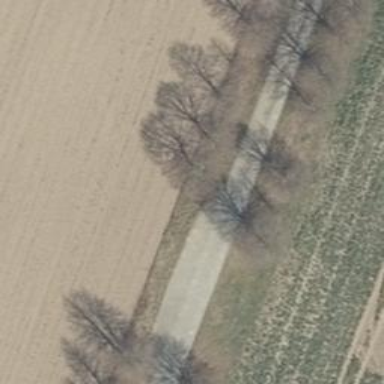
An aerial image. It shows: Concrete track with grade 2 tracktype.